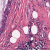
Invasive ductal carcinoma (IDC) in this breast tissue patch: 0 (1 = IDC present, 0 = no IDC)